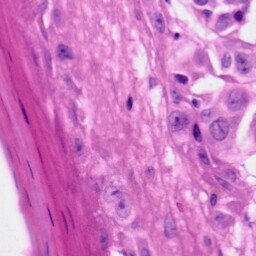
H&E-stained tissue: Skin